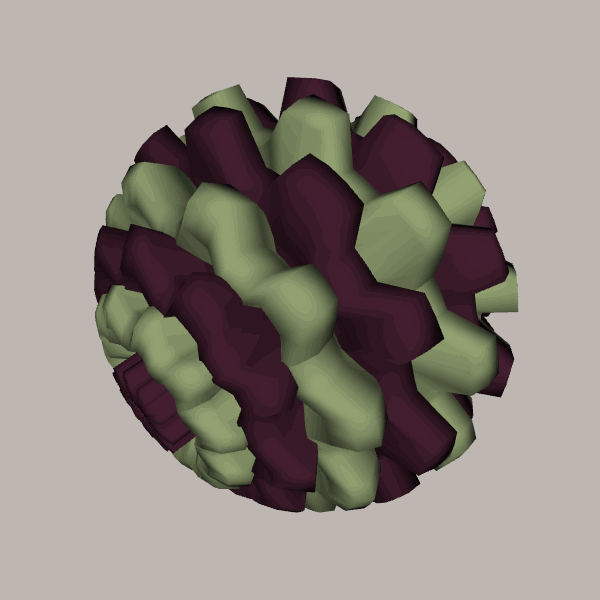
Background: light